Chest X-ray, AP view. Patient: 48 years old, sex M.
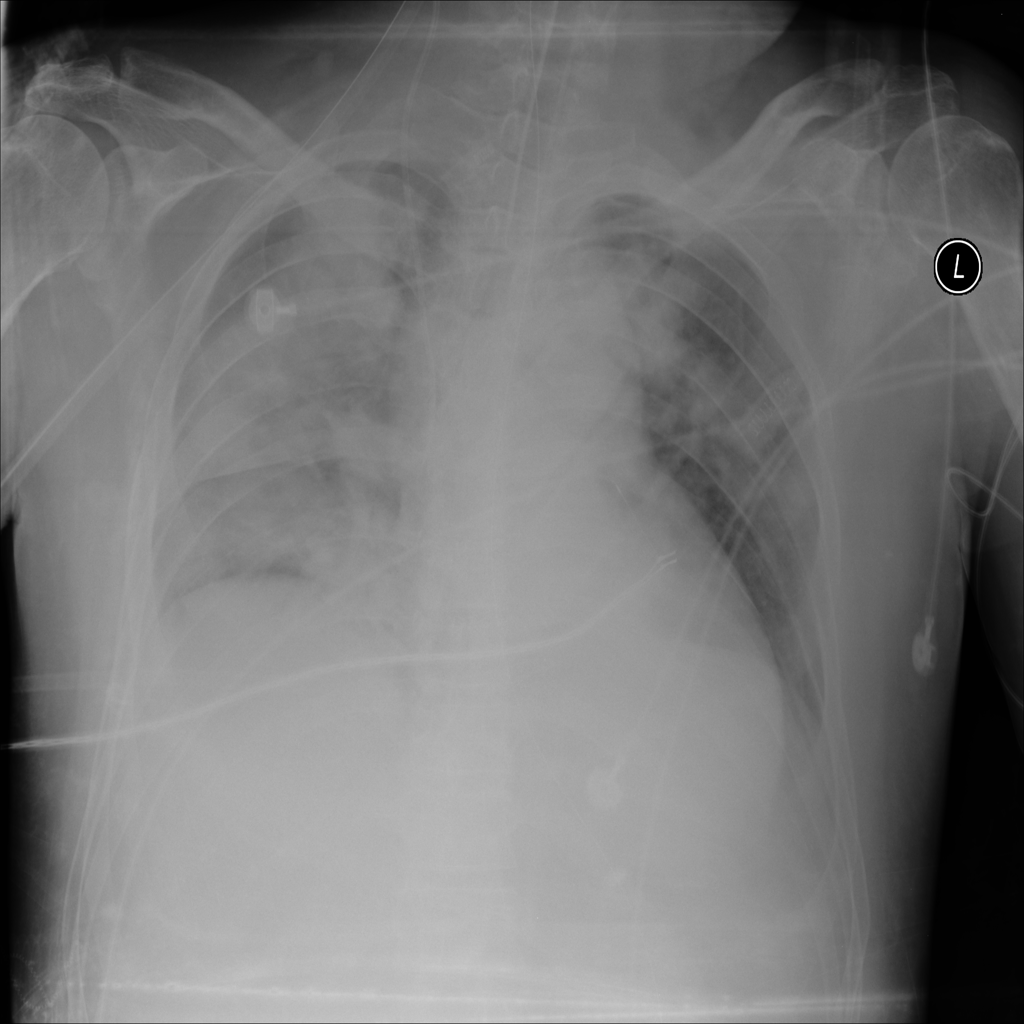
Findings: Consolidation